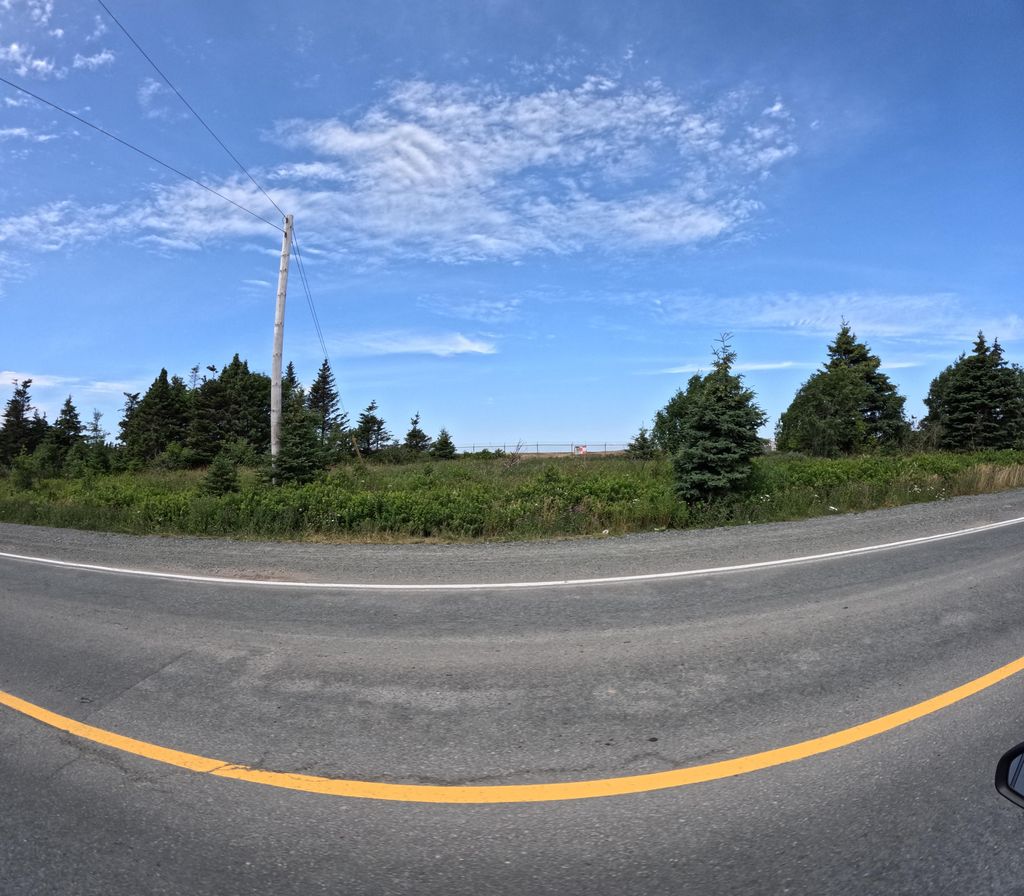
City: st_johns